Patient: sex M, age 78
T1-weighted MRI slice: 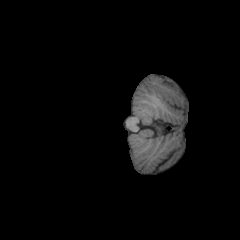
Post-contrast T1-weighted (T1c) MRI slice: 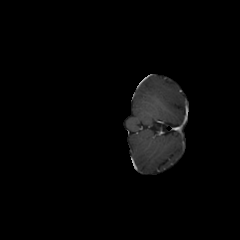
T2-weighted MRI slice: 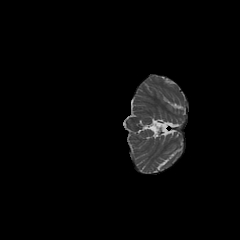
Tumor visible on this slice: no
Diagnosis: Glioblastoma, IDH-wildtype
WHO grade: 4